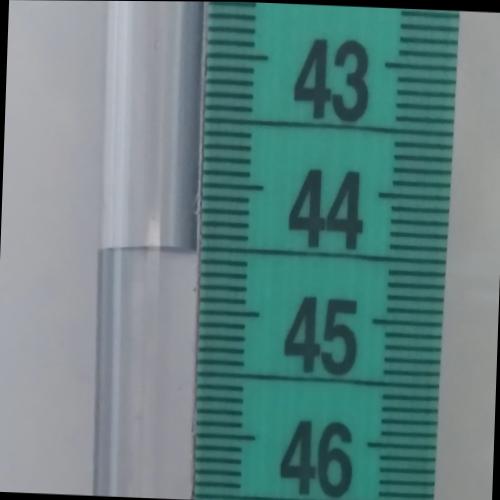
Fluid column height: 44.5 cm